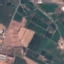
Label: PermanentCrop